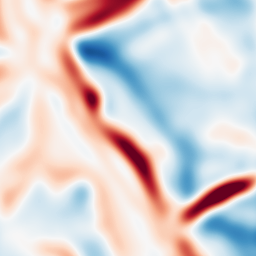
Category: multiscale
Decomposition family: log
Decomposition parameters: sigma: 10
Upsampling method: edge_directed
Upsampling parameters: scale: 2
Upsampling scale: 2